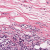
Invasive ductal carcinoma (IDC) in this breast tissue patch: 1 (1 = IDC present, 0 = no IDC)